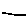
Label: line